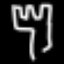
Label: fork